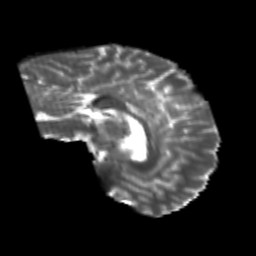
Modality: T2w
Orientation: sagittal
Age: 22
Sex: male
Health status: healthy
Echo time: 0.074 s